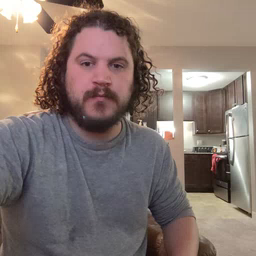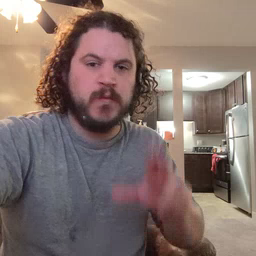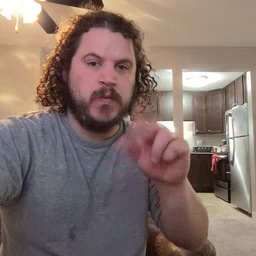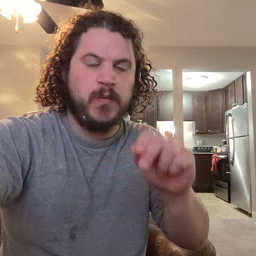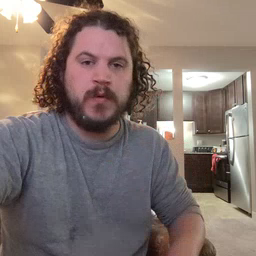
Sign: no